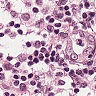
Metastatic tissue present: no